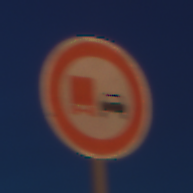
Verkehrszeichen: UeberholverbotKraftfahrzeuge
Umgebung: Outdoor, Urban
Tageszeit: Night
Wetter: PartlyCloudy
Licht: Artificial
Jahreszeit: NotSpecified
Kontrast: HighContrast